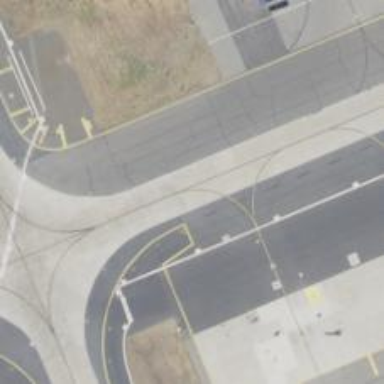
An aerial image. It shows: View of taxiway at the airport.